Question: I've implemented <URL> header.
Header 2 and 4 are, as you can see, same. They have the same Id, but is not grouped as they should.

Below is my adapter code. (View-related code removed for readability)
'''
public class PartyMemberArrayAdapter extends ArrayAdapter<PartyMember> implements View.OnClickListener, StickyListHeadersAdapter {
private ArrayList<PartyMember> members;
public PartyMemberArrayAdapter(Context c, ArrayList<PartyMember> members) {
super(c, R.layout.list_item_party_member, members);
this.members = members;
}
@Override
public View getHeaderView(int i, View view, ViewGroup viewGroup) {
HeaderViewHolder holder;
View row;
if (view == null) {
LayoutInflater inflater = LayoutInflater.from(getContext());
holder = new HeaderViewHolder();
row = inflater.inflate(R.layout.list_header_party_member, viewGroup, false);
holder.party = (TextView) row.findViewById(R.id.tv_list_header_party);
row.setTag(holder);
} else {
row = view;
holder = (HeaderViewHolder) view.getTag();
}
holder.party.setText(PartyUtil.getFullPartyNameFromAbbr(members.get(i).getParty()));
return row;
}
@Override
public long getHeaderId(int i) {
//There's 8 different parties, each with 8 names with unique length as I use for ID.
return PartyUtil.getFullPartyNameFromAbbr(members.get(i).getParty()).length();
}
private class HeaderViewHolder{
TextView party;
}
@Override
public int getCount() {
return members.size();
}
@Override
public PartyMember getItem(int position) {
return members.get(position);
}
@Override
public long getItemId(int position) {
return position;
}
}
'''
Am I missing something here? Is it not enough that I return a unique ID for the headers to group properly?
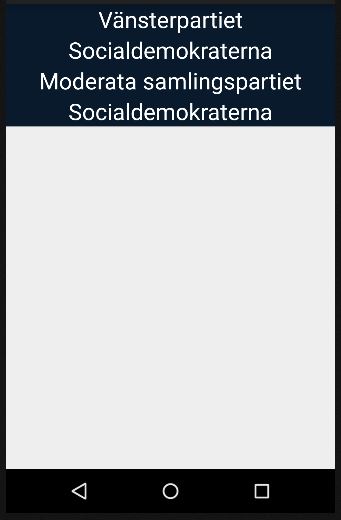
Answer: Solved this by implementing a sort algorithm, which sorted the underlying data set based on which header they "belonged" to.
'''
Collections.sort(members, new Comparator<PartyMember>() {
public int compare(PartyMember p1, PartyMember p2) {
return p1.getParty().compareToIgnoreCase(p2.getParty());
}
});
'''